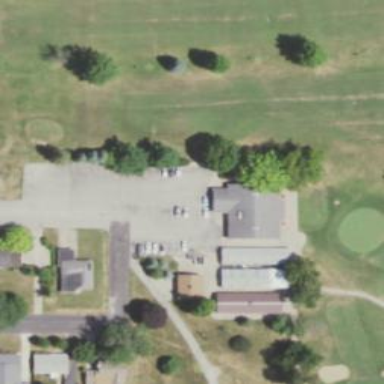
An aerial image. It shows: Clubhouse for golf.